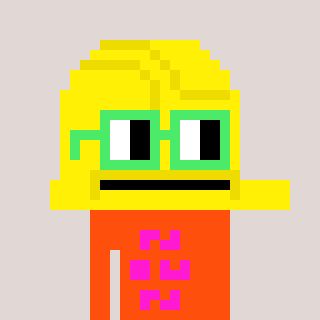
a pixel art character with square light green glasses, a construction helmet-shaped head and a orange-colored body on a warm background